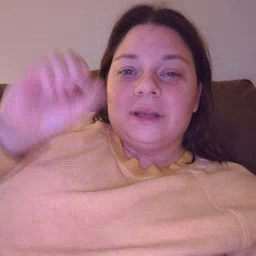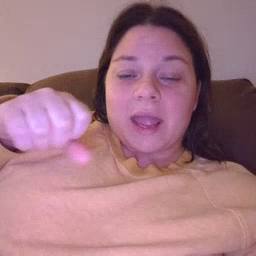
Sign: can